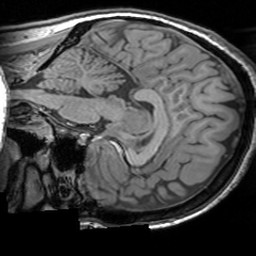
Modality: T1w
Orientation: sagittal
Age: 34
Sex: female
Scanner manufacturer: siemens
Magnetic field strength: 3 T
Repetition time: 1.63 s
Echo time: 0.00311 s